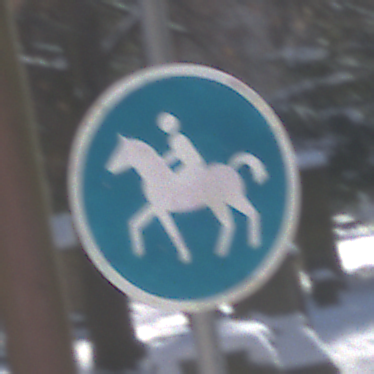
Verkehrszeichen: Reitweg
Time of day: MorningAfternoon
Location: Outdoor (Special)
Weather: Clear
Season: Winter
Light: Natural